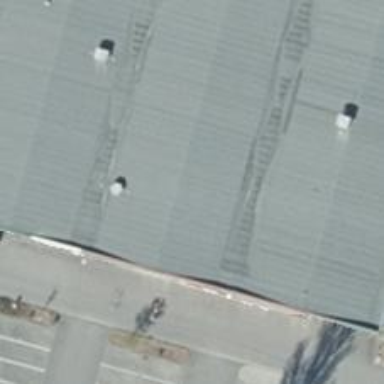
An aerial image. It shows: Fitness centre on leisure land.